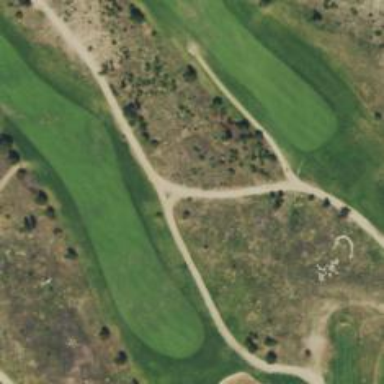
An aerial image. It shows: Service road used as golf cart path.